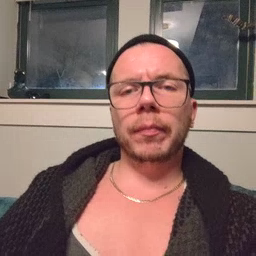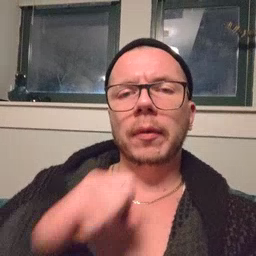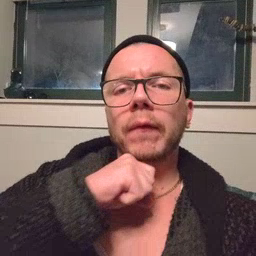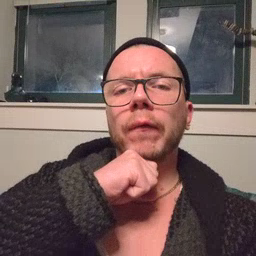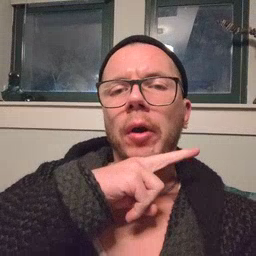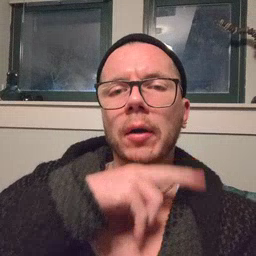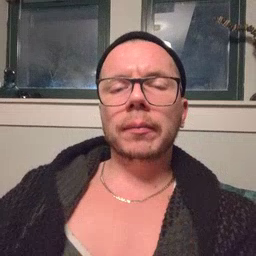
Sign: frog